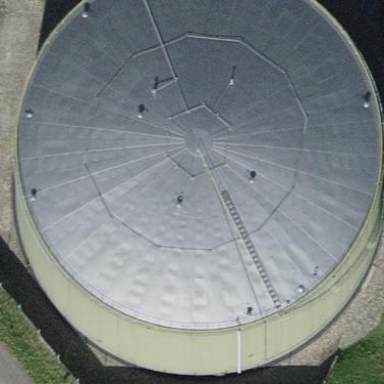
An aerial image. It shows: Storage tank building.